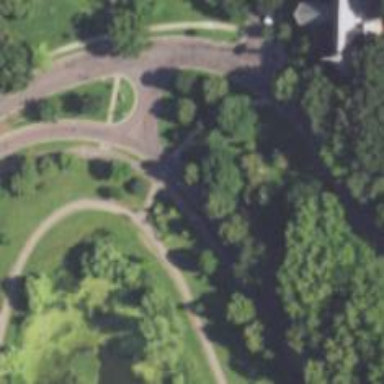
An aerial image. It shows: Unmarked crossing for cyclists on cycleway.